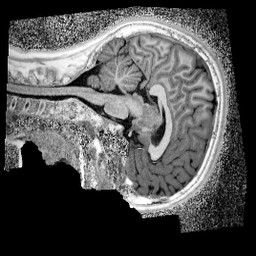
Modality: UNIT1_denoised
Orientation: sagittal
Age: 11
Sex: female
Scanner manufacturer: siemens
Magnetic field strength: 3 T
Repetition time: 4 s
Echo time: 0.00299 s